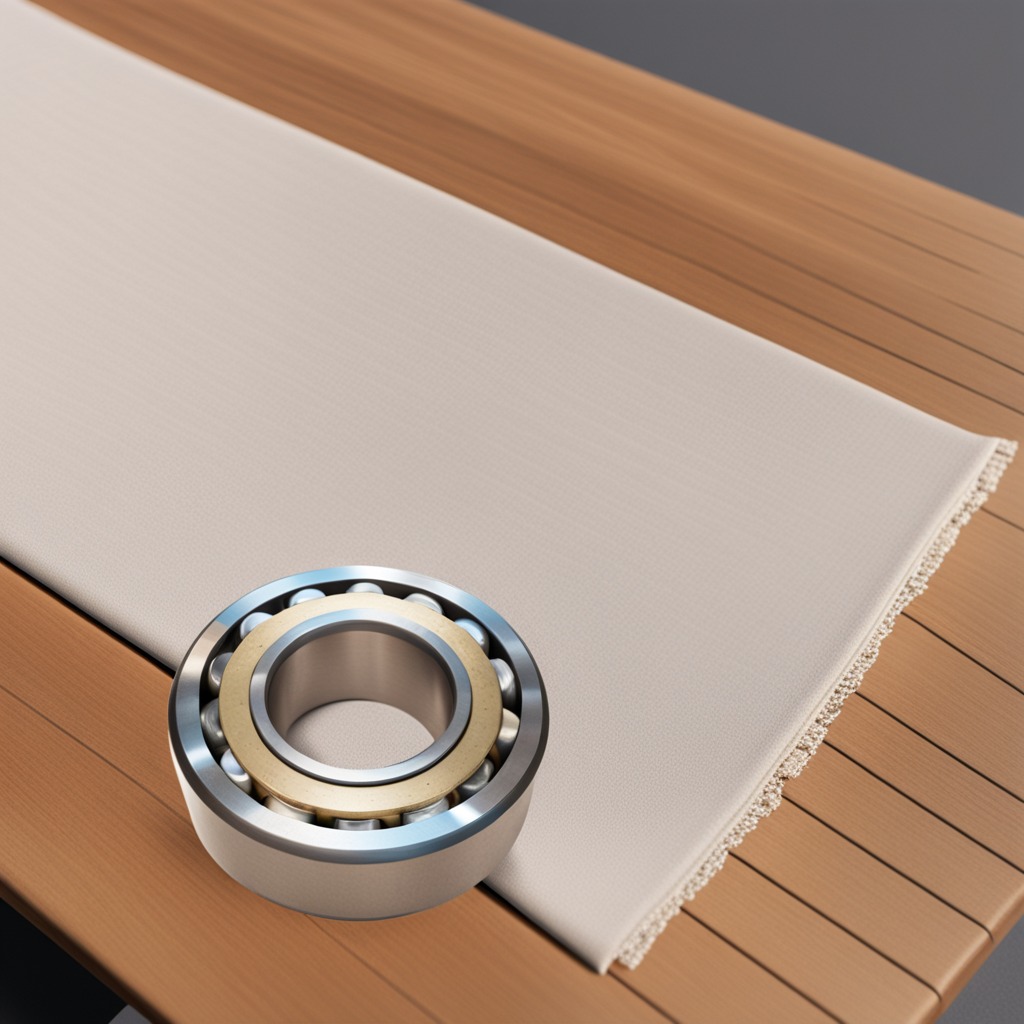
A metal ball bearing is lying on the wooden table.